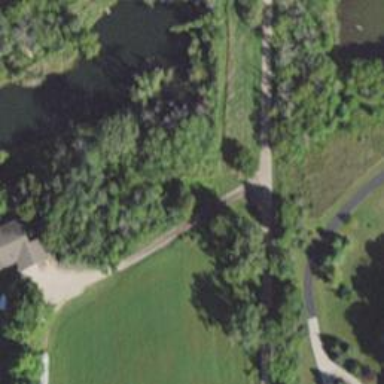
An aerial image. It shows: Driveway leading to service road.